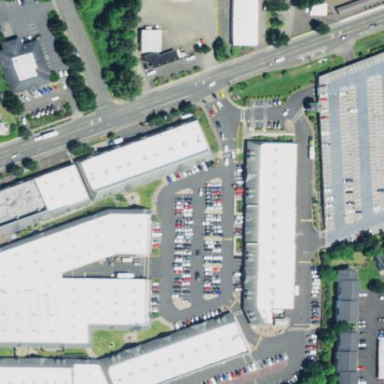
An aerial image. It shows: Mall.